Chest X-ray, PA view. Patient: 83 years old, sex M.
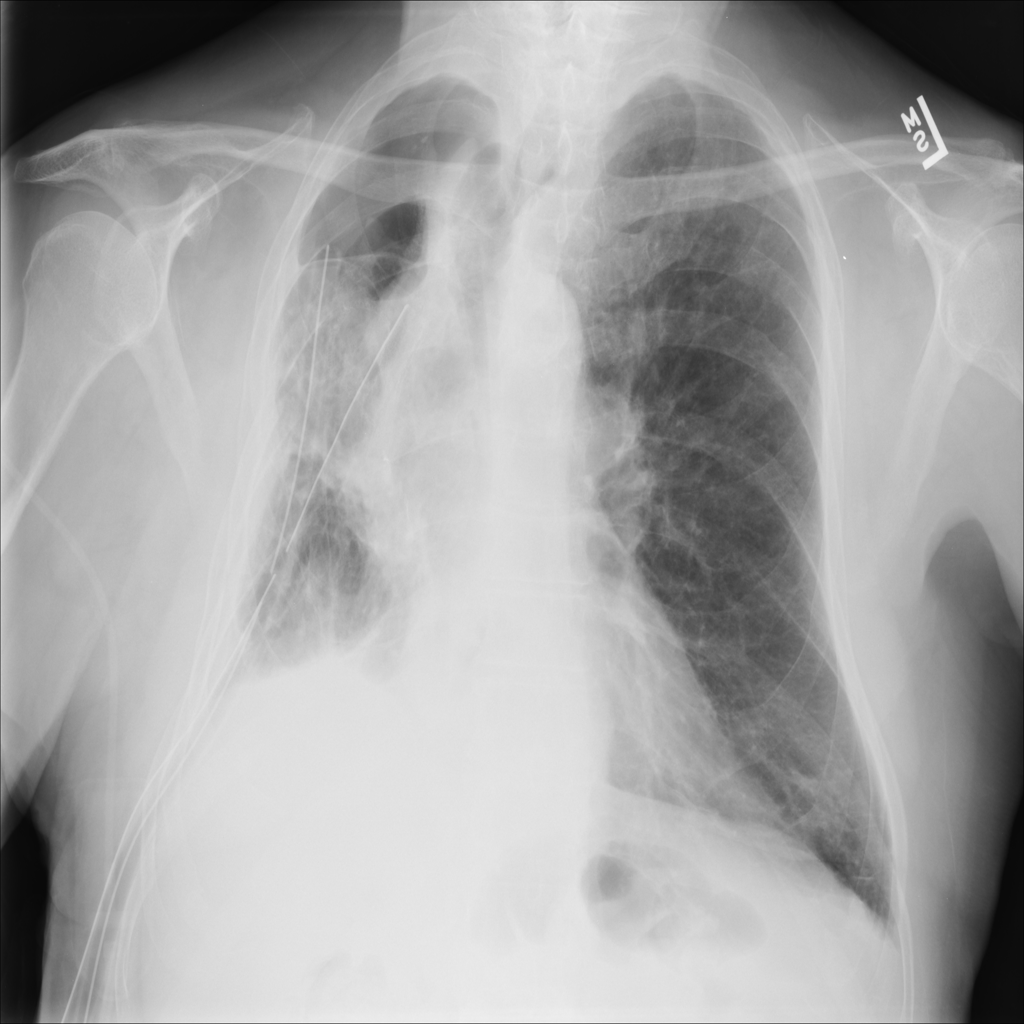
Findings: Pneumothorax